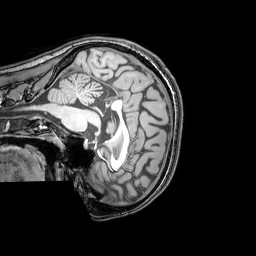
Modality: T1w
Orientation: sagittal
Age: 25
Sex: female
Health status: healthy
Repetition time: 0.081 s
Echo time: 0.037 s